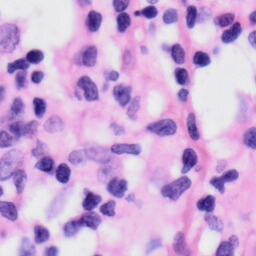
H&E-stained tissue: Skin